Question: I have a WCF project referring another DAL project with entity framework 5 EDMX.
I can't retrieve the metadata of my service : <URL>$metadata
Its returning following error :
> An IEdmModel instance was found that failed validation. The following errors were reported:
TypeMismatchRelationshipConstraint : The types of all properties in the dependent role of a referential constraint must be the same as the corresponding property types in the principal role. The type of property 'TenantID' on entity 'PScopeModel.Resource' does not match the type of property 'ResourceTypeID' on entity 'ResourceType' in the referential constraint 'Fred'.TypeMismatchRelationshipConstraint : The types of all properties in the dependent role of a referential constraint must be the same as the corresponding property types in the principal role. The type of property 'ResourceType' on entity 'PScopeModel.Resource' does not match the type of property 'TenantID' on entity 'ResourceType' in the referential constraint 'Fred'.TypeMismatchRelationshipConstraint : The types of all properties in the dependent role of a referential constraint must be the same as the corresponding property types in the principal role. The type of property 'TenantID' on entity 'PScopeModel.Resource' does not match the ty...
I basically have following relationship

ResourceType table has PK on TenantID + ResourceTypeID
Resource table has PK on TenantID + ResourceID and FK on ResourceType.
This seems to be affecting all FKs on my framework, since if I remove the current impacted relation, it will occur on another relationship.
Individual entities are displayed correctly : <URL>
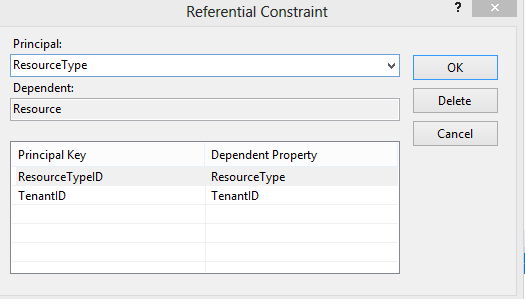
Answer: That seems an issue of WCF Data Services with the composite key's order. A related thread: <URL>.
Key sorted in data service type: <URL>, and then propagated to entity type, but not sorted in navigationProperty's dependent properties.
A solution is to disable the model validation for the case, e.g.:
'''
public static void InitializeService(DataServiceConfiguration config)
{
...
config.DisableValidationOnMetadataWrite = true;
'''
Or, give it a try about <URL>.